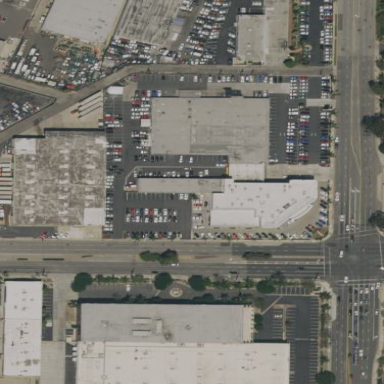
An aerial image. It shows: Commercial building with car shop.